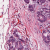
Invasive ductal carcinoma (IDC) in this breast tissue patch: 1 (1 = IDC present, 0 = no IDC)